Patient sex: M
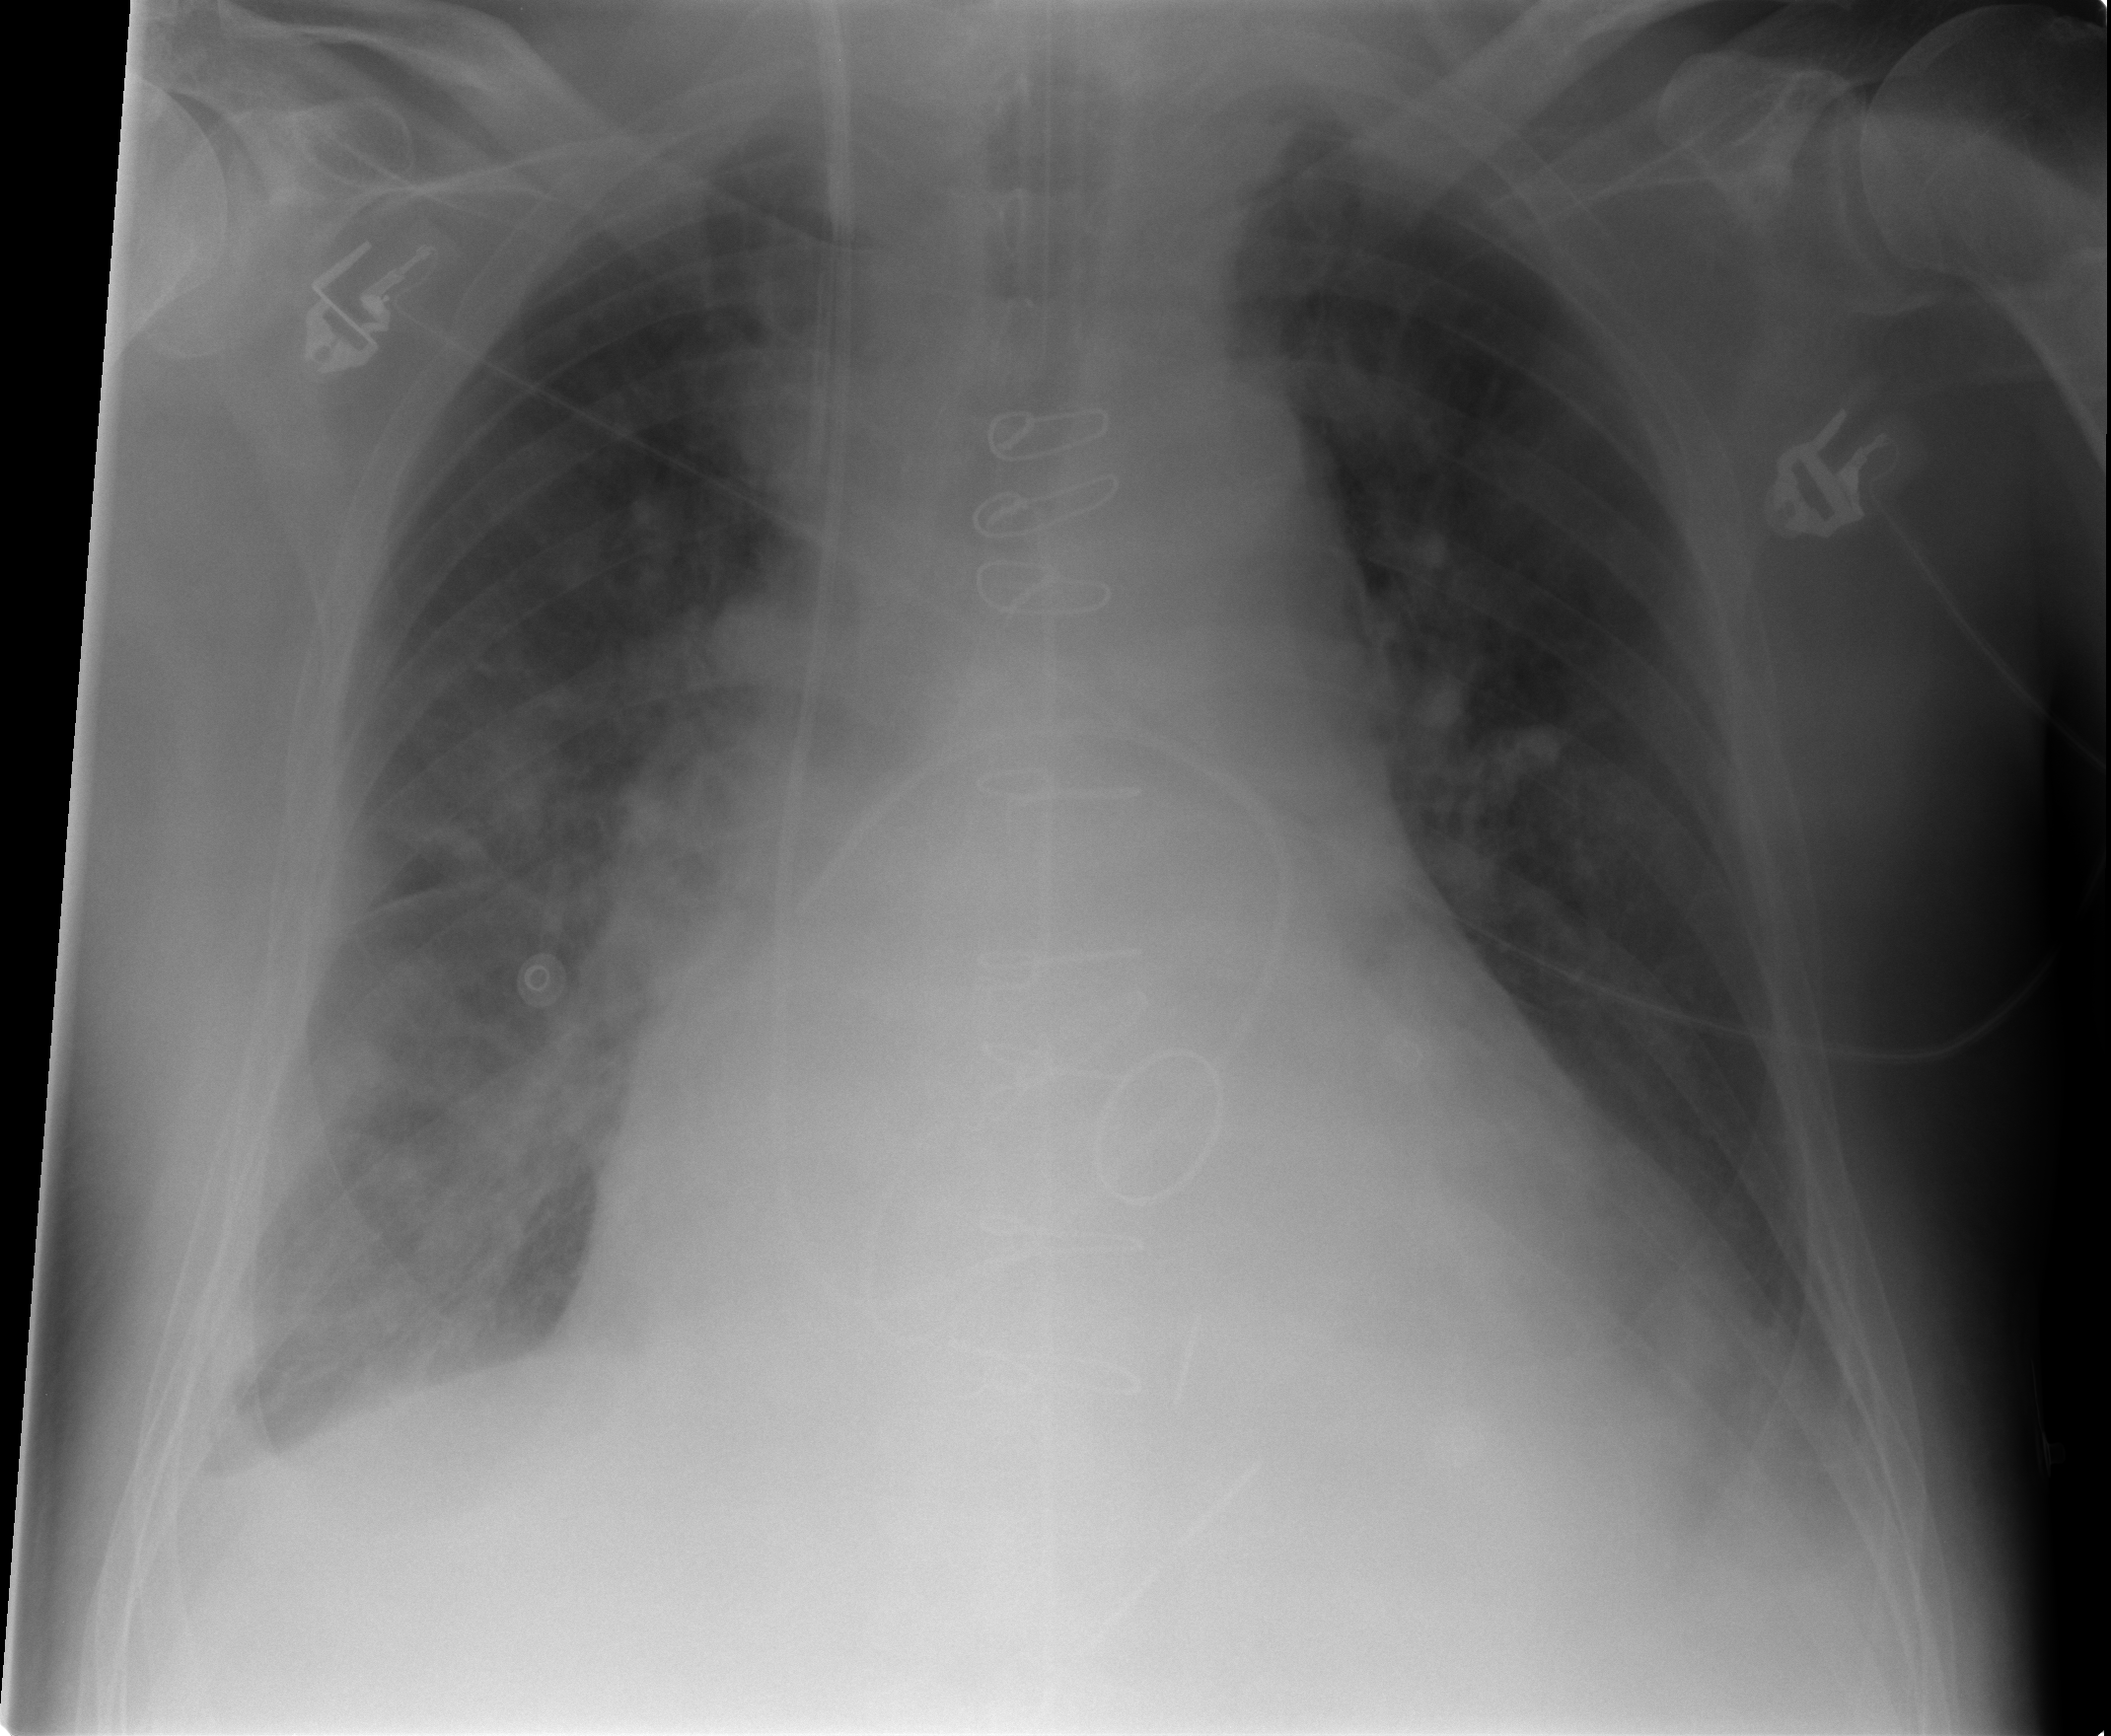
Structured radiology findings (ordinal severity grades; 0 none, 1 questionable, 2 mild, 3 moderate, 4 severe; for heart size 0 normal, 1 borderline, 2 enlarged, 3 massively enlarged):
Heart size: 3
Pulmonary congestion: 2
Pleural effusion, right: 2
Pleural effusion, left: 2
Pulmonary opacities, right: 3
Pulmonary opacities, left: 2
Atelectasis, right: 3
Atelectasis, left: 2